Question: I'm trying to create a client-server application in Java.
This application will be transferring images from client to server.
The requirements is that application needs to be in network byte order. (Image below)
This will help me to learn how to deploy other protocols in the future, so looking for some tips in how to implement this. Currently I have my server-client working and transferring images, but not sure how to implement the protocol.
Thanks
This is my current server/client code:
'''
public class NetworkServer {
public static void main(String[] args) {
NetworkServer servidor = new NetworkServer();
System.out.println("Server started()");
BufferedInputStream bis;
BufferedOutputStream bos;
int num;
File file = new File("/images");
if (!(file.exists())){
file.mkdir();
}
try {
ServerSocket socket = new ServerSocket(15000);
Socket incoming = socket.accept();
try {
try{
if (!(file.exists())){
file.mkdir();
}
InputStream inStream = incoming.getInputStream();
OutputStream outStream = incoming.getOutputStream();
BufferedReader inm = new BufferedReader(new InputStreamReader(inStream));
PrintWriter out = new PrintWriter(outStream, true /* autoFlush */);
String filelength = inm.readLine();
String filename = inm.readLine();
System.out.println("Server() Filename = " + filename);
System.out.println("Server() File lenght: " + filelength + " bytes");
System.out.println("Server() ACK: Filename received = " + filename);
//RECIEVE and WRITE FILE
byte[] receivedData = new byte[<PHONE>];
bis = new BufferedInputStream (incoming.getInputStream());
bos = new BufferedOutputStream (new FileOutputStream("/images" + "/" + "image.jpg"));
while ( (num = bis.read(receivedData)) > 0){
bos.write(receivedData,0,num);
}
bos.close();
bis.close();
File receivedFile = new File(filename);
long receivedLen = receivedFile.length();
System.out.println("Server() ACK: Length of received file = " + receivedLen);
} finally {
incoming.close();
}
} catch (IOException e){
e.printStackTrace();
}
} catch (IOException e1){
e1.printStackTrace();
}
}
}
'''

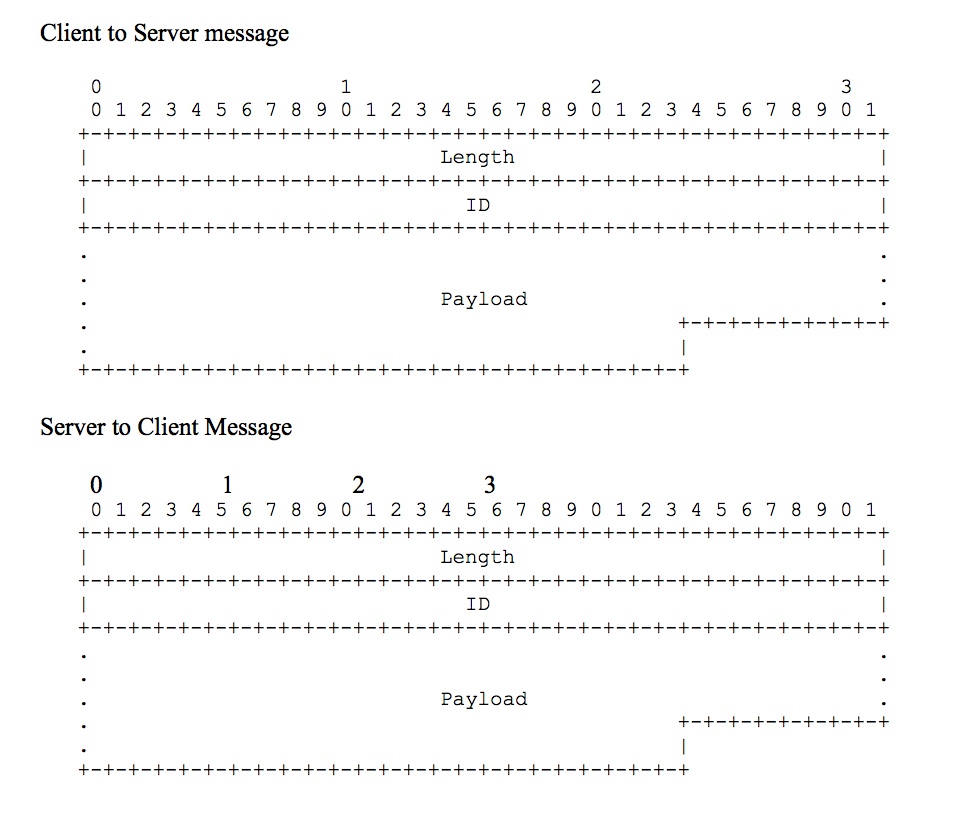
Answer: Another name for "Network byte order" is "big endian" (see <URL>.
Now you need to find a class in Java which supports big endian encoding for ints. That's not as simple as it should be because the documentation avoids standard terms like "Network byte order" or "big endian". Your lesson here: Documentation is much more useful when you can find what you need by using standard search terms.
That said, the class you're looking for is <URL>:
> Reads four input bytes and returns an int value. Let a-d be the first through fourth bytes read. The value returned is:
'''
(((a & 0xff) << 24) | ((b & 0xff) << 16) |
((c & 0xff) << 8) | (d & 0xff))
'''
(documentation for <URL>.